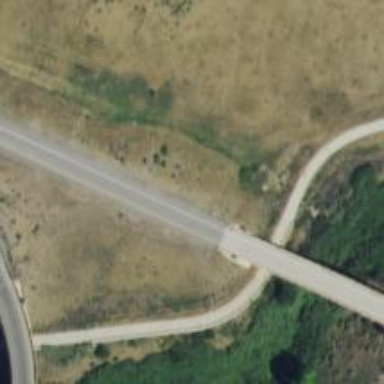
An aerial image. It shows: Trunk_link highway on bridge.